Question: how do I create a border like the one in the image using HTML/CSS?

Thank you :)
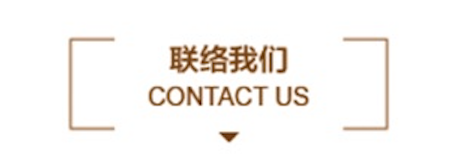
Answer: You can try something like this:
'''
body {
margin: 20px;
}
.parent {
display: inline-block;
border: 1px solid brown;
padding: 20px 20px 0;
}
.child {
background: white;
padding: 20px;
margin: -30px 0 -10px 0;
}
'''
'''
<div class="parent">
<div class="child">
Hello StackOverflow!
</div>
</div>
'''
Hope this helps!